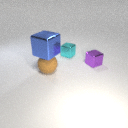
large brown rubber sphere to the left of small cyan metal cube